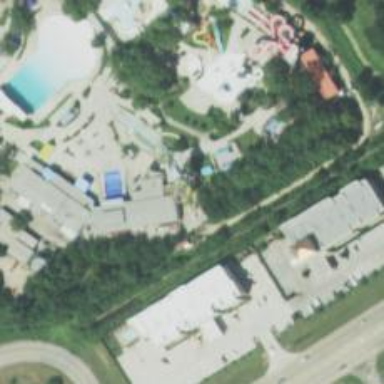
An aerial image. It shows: Water slide attraction.